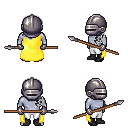
a pixel art fantasy rpg character, male body template, dark elf, purple skin, yellow cape, white pants, gray left-swept hairstyle, metal helm, metal gloves, black shoes, spear, four views (front, back, left, right), 2x2 character sprite sheet, small pixel art, hard edges, no anti-aliasing